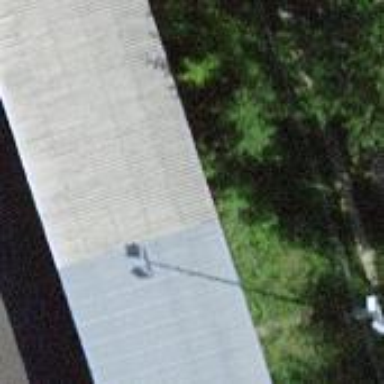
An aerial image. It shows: View of roof of building.